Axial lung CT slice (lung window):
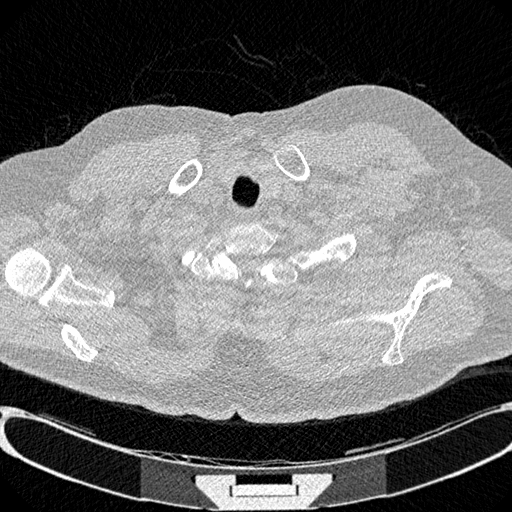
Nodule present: no